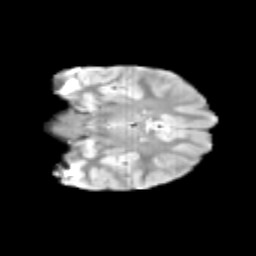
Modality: T2w
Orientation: coronal
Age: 9
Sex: female
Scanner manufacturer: siemens
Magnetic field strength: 3 T
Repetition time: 3.8 s
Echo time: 0.07 s